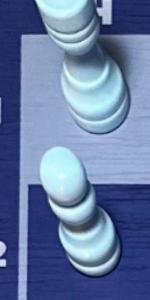
Label: Pawn_White